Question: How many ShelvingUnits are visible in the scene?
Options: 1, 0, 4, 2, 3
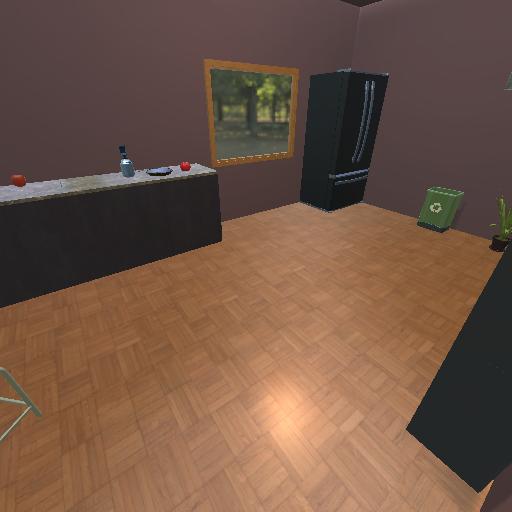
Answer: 1